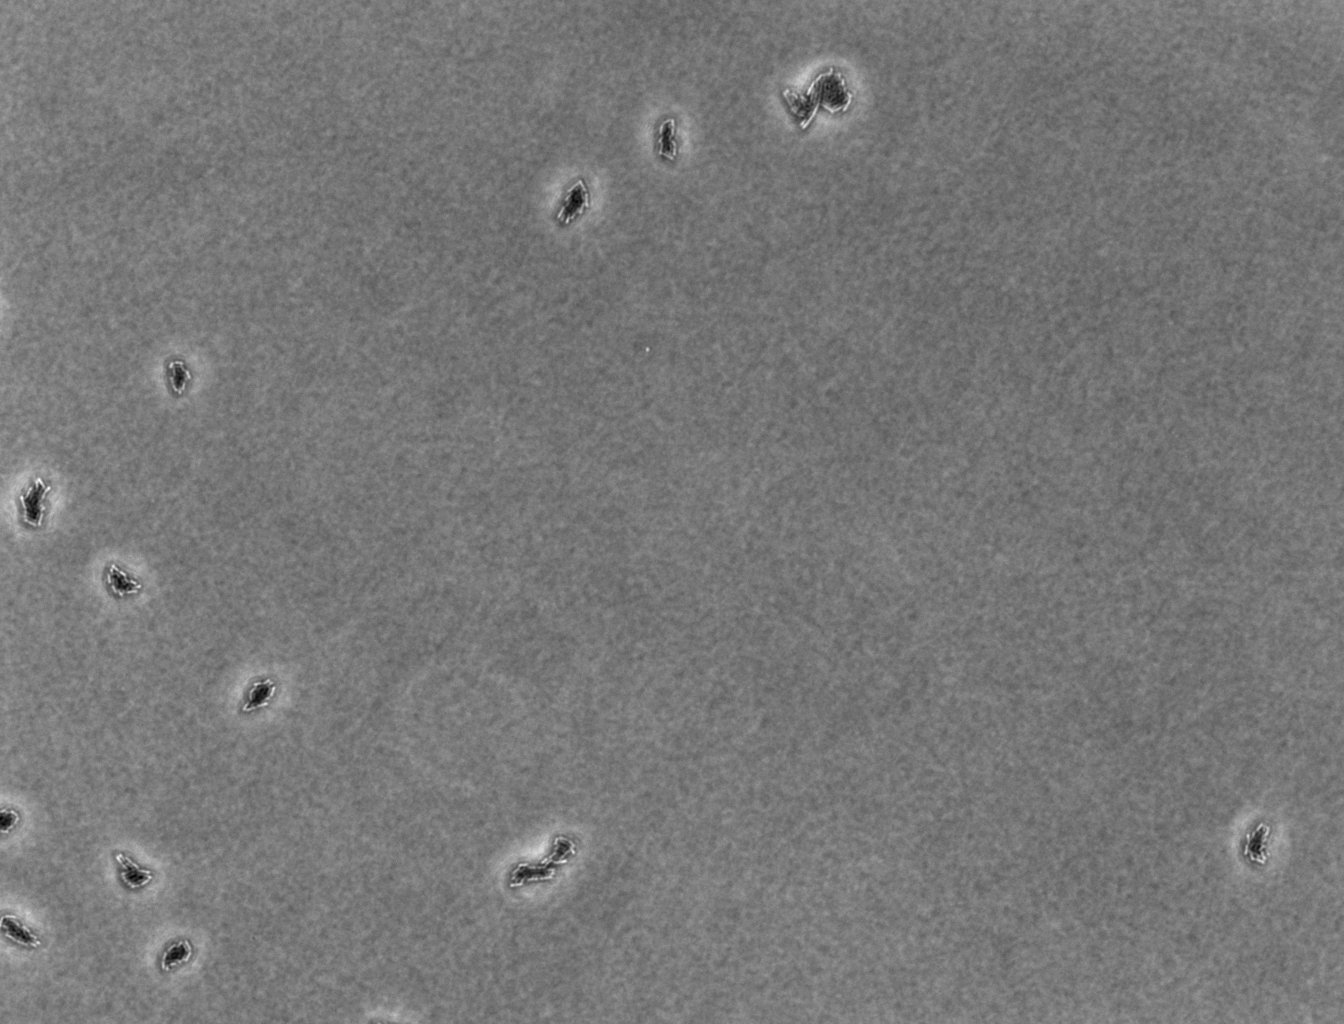
Phase contrast microscopy, 20x objective, 3 h incubation